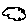
Label: cloud